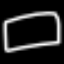
Label: square